Interaction volume radius: 5 \u00c5
Interaction volume height: 30 \u00c5
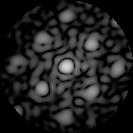
Disorder parameter: 0.3686